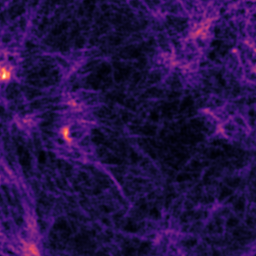
Label: Super-resolution F-actin image